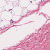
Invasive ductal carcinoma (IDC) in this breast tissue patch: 0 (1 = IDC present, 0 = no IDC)